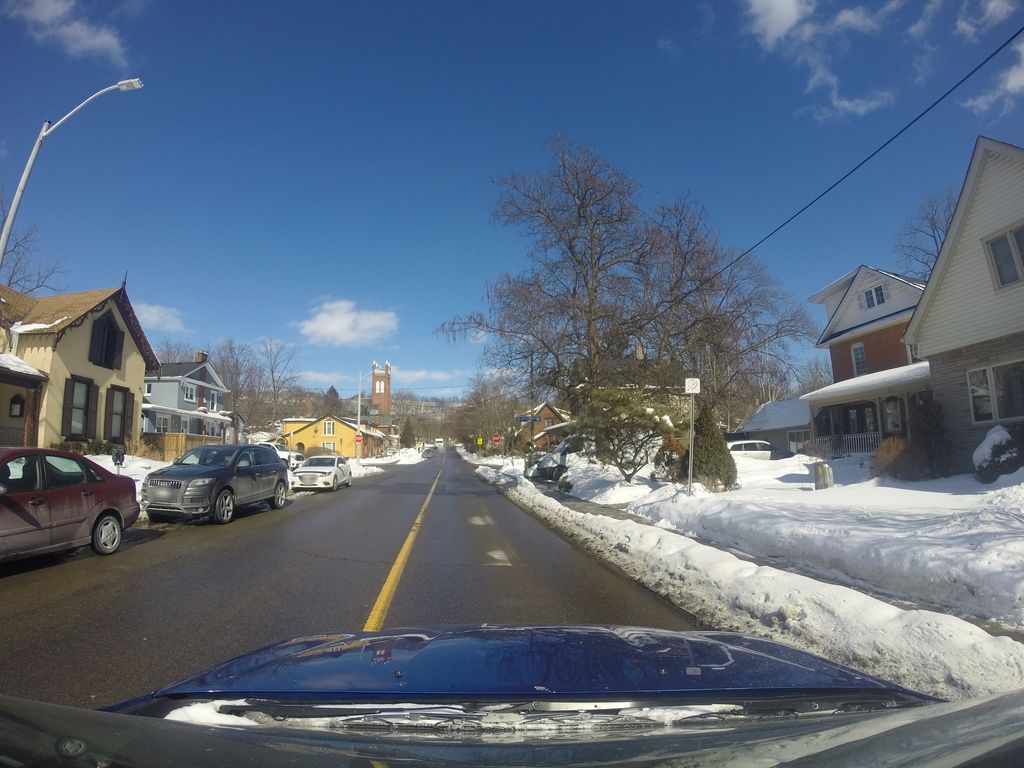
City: hamilton